Question: I've created a word add-in, which uses one of my DLL's. The application works fine when I'm running it in Visual Studio (both debug or release mode), however when I try starting Word on it's own (and the add-in is still present) and then proceed to trigger a method which loads the DLL, I get a DLL error as shown in the picture below. I'm quiet certain that the problem is not related to x86/x64 compatibility issues as I've set the platform target to x86 for all projects. (The version of Word used for testing is also 32-bit). Any ideas as to what the problem might be will be greatly appreciated, thanks in advance!

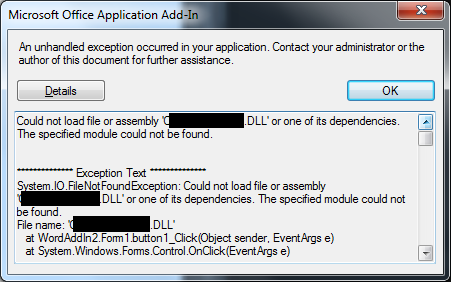
Answer: So after a day of Googling, I found my solution. It turns out that Word (and Office programs in general) moves your dll's into separate temporary directories - found in:
'''
$User\AppData\Localssembly\dl3
'''
My dll depended on other resources in the same directory, but because it was being moved separately into this temporary directory then the dll could not be loaded. To get around this, I loaded the dll manually from the directory that it was installed in using:
'''
System.Reflection.Assembly.LoadFile(string path)
'''
You can get the directory that it was installed in with these lines of code:
'''
System.Reflection.Assembly assemblyInfo = System.Reflection.Assembly.GetExecutingAssembly();
//Location is where the assembly is run from
string assemblyLocation = assemblyInfo.Location;
//CodeBase is the location of the ClickOnce deployment files
Uri uriCodeBase = new Uri(assemblyInfo.CodeBase);
string ClickOnceLocation = Path.GetDirectoryName(uriCodeBase.LocalPath.ToString());
'''